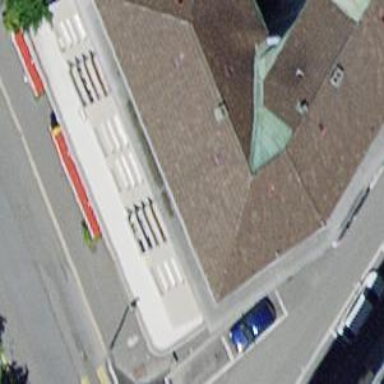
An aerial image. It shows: Restaurant.